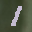
Label: 1